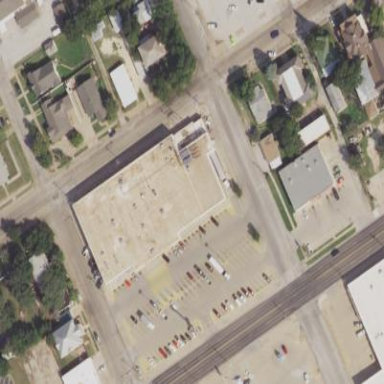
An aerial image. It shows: Building that houses supermarket.